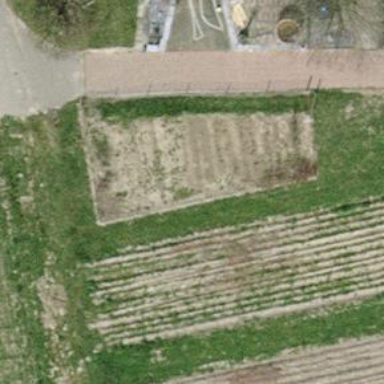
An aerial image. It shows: Farm.